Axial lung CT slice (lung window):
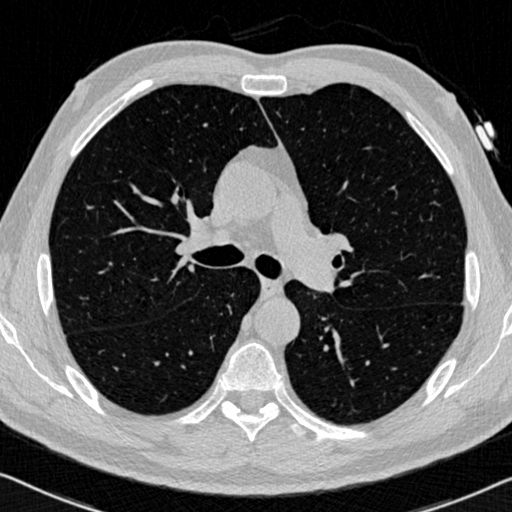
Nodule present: no